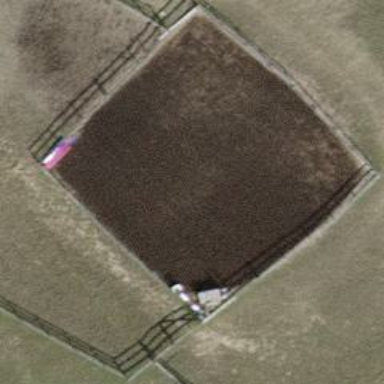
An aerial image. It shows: Equestrian pitch used for leisure and sports activities.